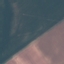
Land use / land cover class: AnnualCrop